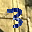
Label: 3